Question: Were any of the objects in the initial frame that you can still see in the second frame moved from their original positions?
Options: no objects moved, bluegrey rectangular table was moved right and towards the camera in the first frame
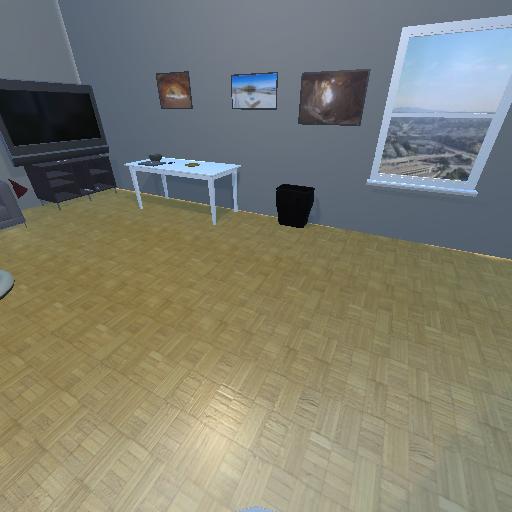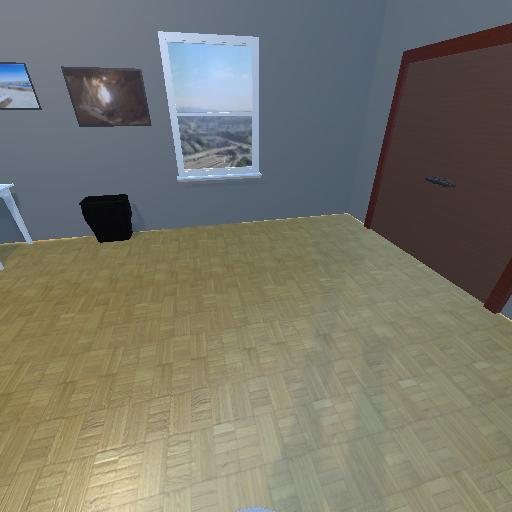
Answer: no objects moved